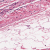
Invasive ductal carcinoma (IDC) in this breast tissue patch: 0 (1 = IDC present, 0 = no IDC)